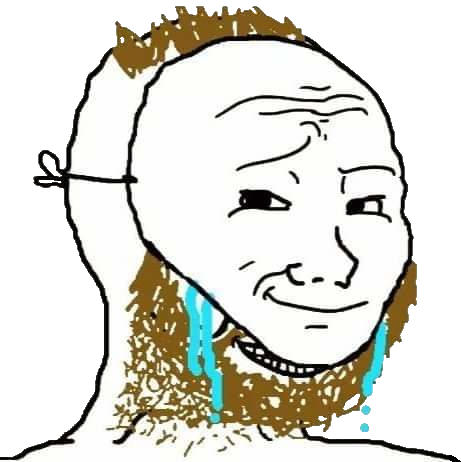
Label: 5_Coomer